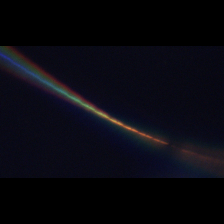
Taxon: Psuedo-nitzschia
Group: Diatoms